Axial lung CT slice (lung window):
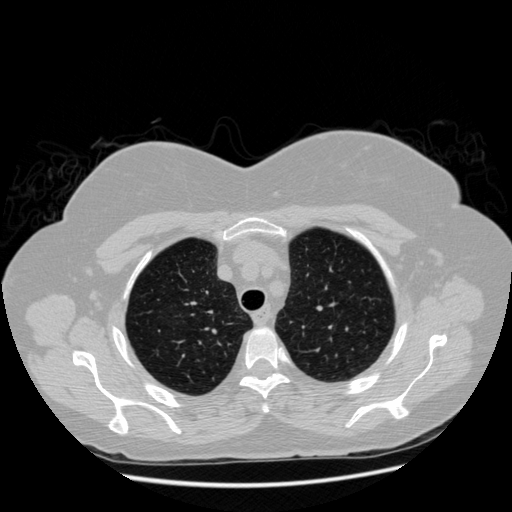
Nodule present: no